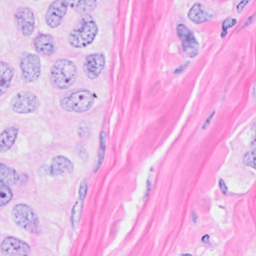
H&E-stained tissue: Breast